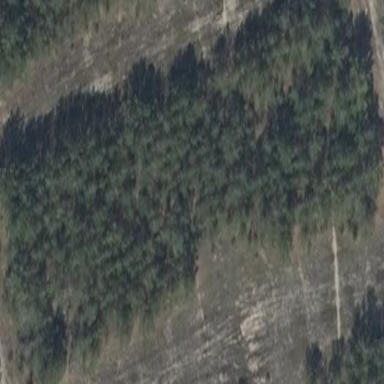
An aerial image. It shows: Forest area dominated by needle-leaved trees.